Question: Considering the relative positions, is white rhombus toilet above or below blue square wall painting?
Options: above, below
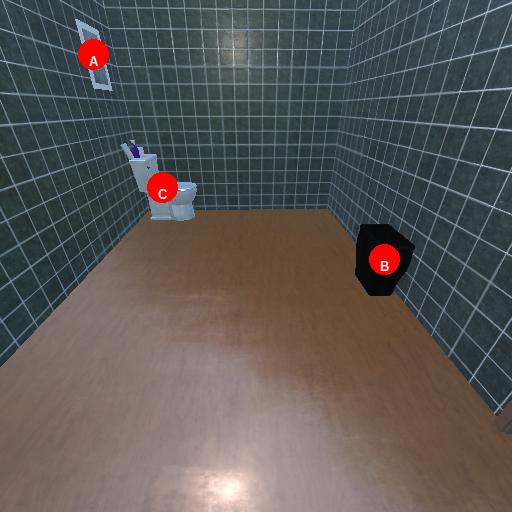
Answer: above